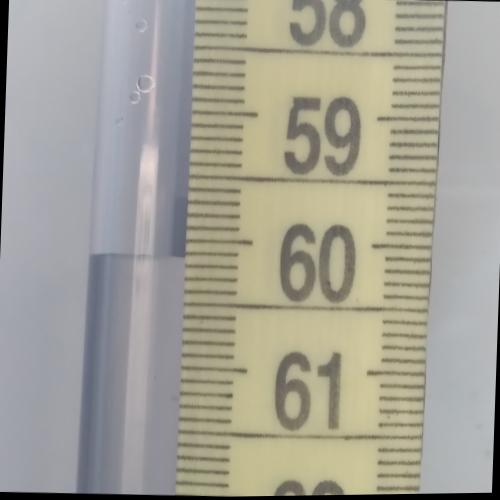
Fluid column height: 60.1 cm